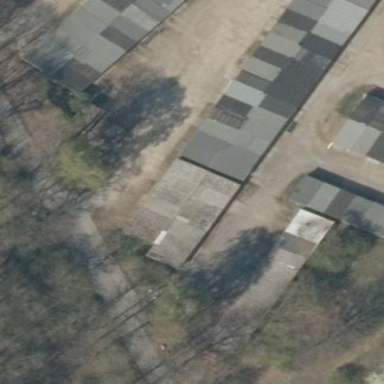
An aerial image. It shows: Group of garages.